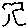
Label: tree